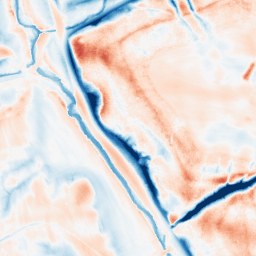
Category: trend_removal
Decomposition family: local_polynomial
Decomposition parameters: window_size: 31
degree: 1
Upsampling method: quintic
Upsampling parameters: scale: 4
Upsampling scale: 4